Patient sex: M
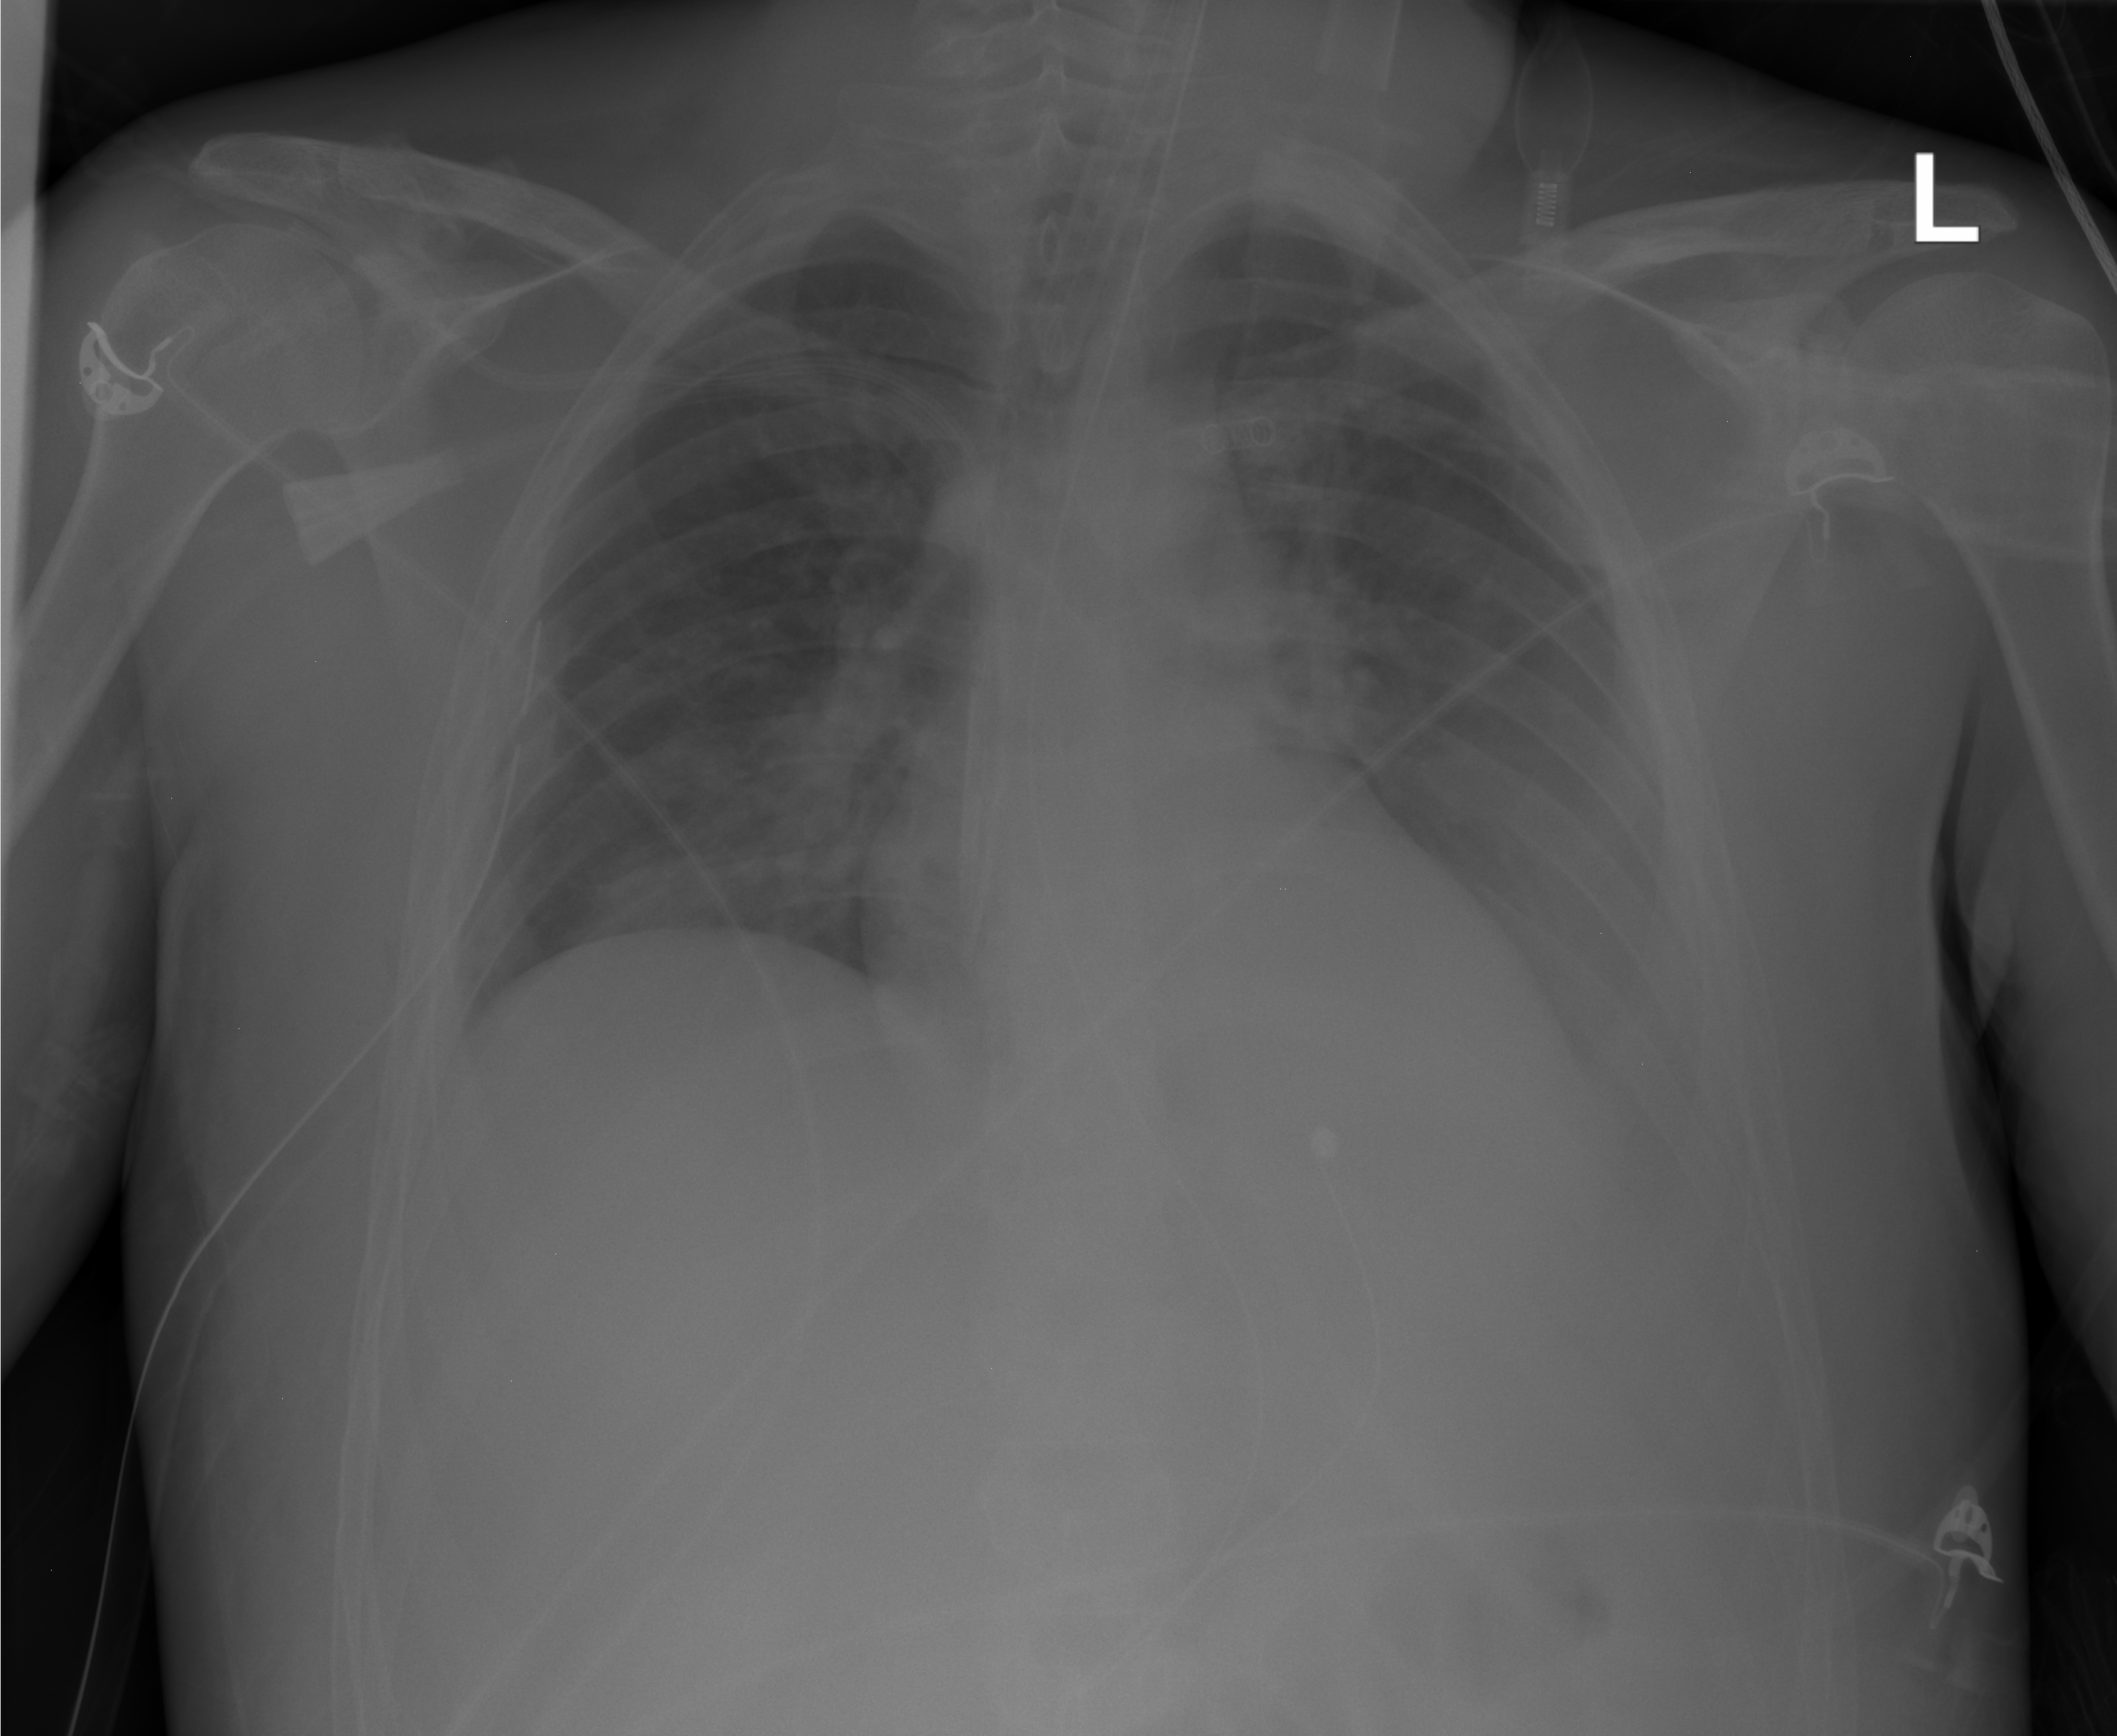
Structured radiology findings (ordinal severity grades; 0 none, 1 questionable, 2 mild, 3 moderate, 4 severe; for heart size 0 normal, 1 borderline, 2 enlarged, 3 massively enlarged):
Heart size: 0
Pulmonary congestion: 1
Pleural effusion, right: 0
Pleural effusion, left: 2
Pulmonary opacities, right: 0
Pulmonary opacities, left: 0
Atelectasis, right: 1
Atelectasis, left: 2